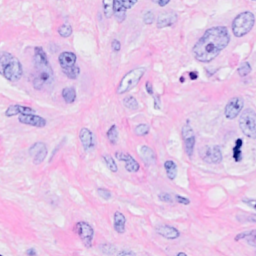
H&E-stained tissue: Breast